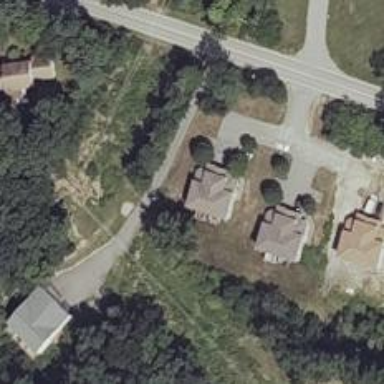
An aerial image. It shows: Driveway leading to service road.